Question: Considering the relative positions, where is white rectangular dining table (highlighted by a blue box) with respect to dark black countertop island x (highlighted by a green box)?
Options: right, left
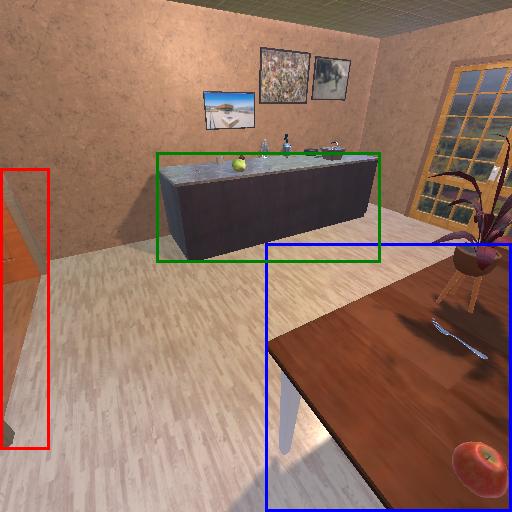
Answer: right